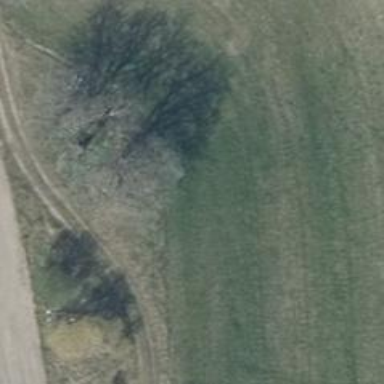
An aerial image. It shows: Deciduous broadleaved tree.